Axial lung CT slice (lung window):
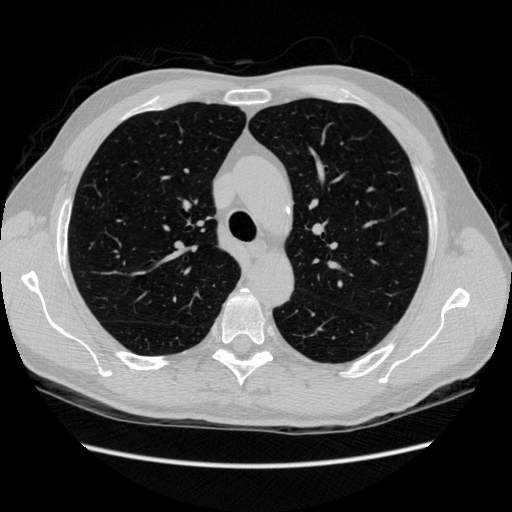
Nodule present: no